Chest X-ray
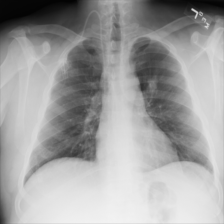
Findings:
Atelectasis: negative
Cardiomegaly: negative
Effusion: negative
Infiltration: negative
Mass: positive
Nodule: positive
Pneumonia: negative
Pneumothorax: negative
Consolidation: negative
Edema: negative
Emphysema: negative
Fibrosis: negative
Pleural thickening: negative
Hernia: negative